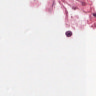
Metastatic tissue present: no